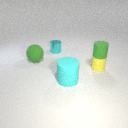
large cyan rubber cylinder in front of small cyan metal cylinder